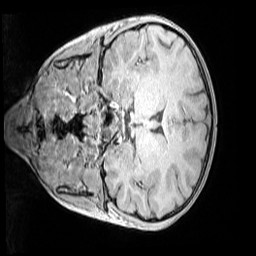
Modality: MP2RAGE
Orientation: coronal
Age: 12
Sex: female
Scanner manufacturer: siemens
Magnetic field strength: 3 T
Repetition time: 4 s
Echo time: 0.00299 s